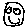
Label: smiley face